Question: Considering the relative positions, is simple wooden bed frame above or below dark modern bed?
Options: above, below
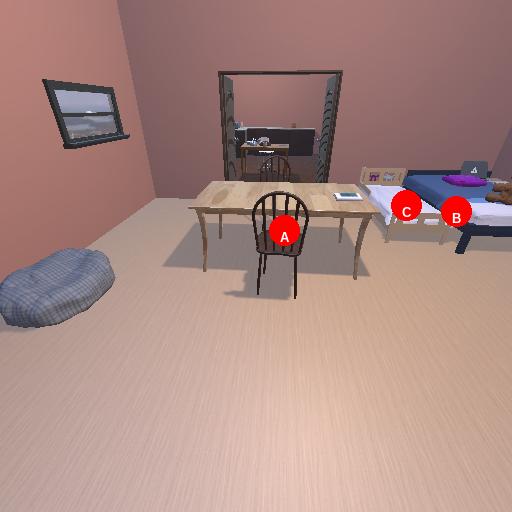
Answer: above